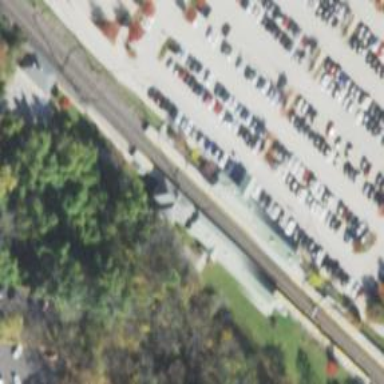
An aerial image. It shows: Entrance to train station.